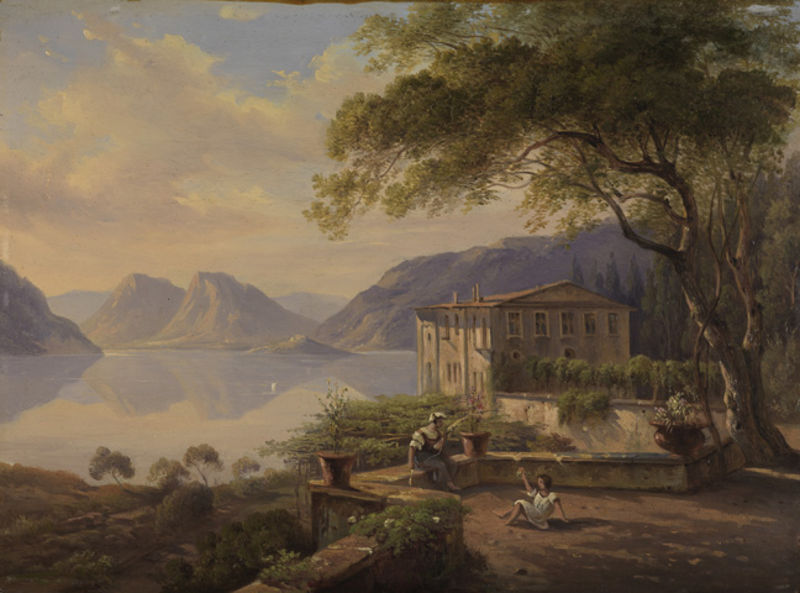
Titel: Villa Serbelloni am Comersee
Künstler: Carl Ludwig Frommel
Standort: Karlsruhe
Institution: Staatliche Kunsthalle Karlsruhe
Schlagwörter: baum, berg, blau, blätter, felsen, gemälde, himmel, laub, mann, meer, schatten, wasser, weiß, wolken, aquarell, bäume, fluss, frauen, gelb, grün, landschaft, menschen, mädchen, ocker, sand, see, sitzen, teich, ufer, abend, blume, blumen, braun, bunt, fenster, frau, licht, männer, orange, ausblick, dach, gebäude, haus, park, rot, schloss, weg, wolke, leute, malerei, architektur, steine, spiegel, öl, erde, natur, sonnenaufgang, spiegelung, stamm, zweige, brüstung, büsche, gewässer, sonne, boden, insel, kind, mutter, paar, pflanzen, tal, wald, boot, boote, genre, kamine, schornstein, garten, vase, zypressen, aussicht, blumentopf, kübel, terrasse, topf, klar, magd, schiff, sommer, italien, man, spiegelbild, abhang, berge, farben, gebirge, giebel, mauer, schornsteine, allee, hecke, sonnenuntergang, landschaftsmalerei, pause, romantik, ölgemälde, querformat, kaiser, korb, geländer, abendstimmung, reflexion, panorama, töpfe, spiel, knabe, palast, palazzo, balustrade, idyll, kleidchen, villa, gutshof, landhaus, etagen, herrenhaus, pinien, gebirgssee, arkadien, mediterran, eimer, hirte, hirten, bergsee, gartenmauer, steinhaus, beg, friedlich, gartenanlage, mäuerchen, staffagen, terracotta, gardasee, wäscherin, kübelpflanzen, zypresen, d, 1800, knorriger baum, fensetr, pflanztrog, blätterkronen, liegendes kind, salzkammergut, villa baum, balustrada